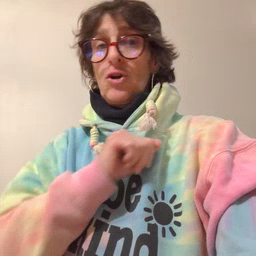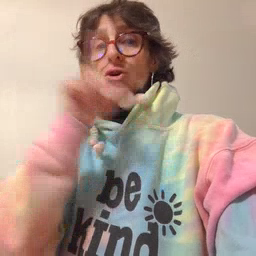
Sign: all